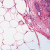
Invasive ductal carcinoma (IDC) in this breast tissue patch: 1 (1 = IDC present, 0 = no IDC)